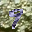
Label: 9